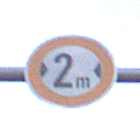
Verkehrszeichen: TatsaechlicheBreite2
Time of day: SunriseSunset
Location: Outdoor (Suburban)
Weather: Clear
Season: NotSpecified
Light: Natural